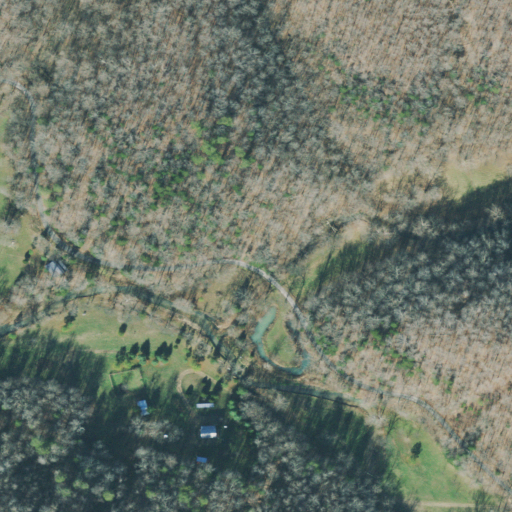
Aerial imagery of valley in Tennessee named Inman Hollow containing deciduous forest, open development, pasture, and mixed forest